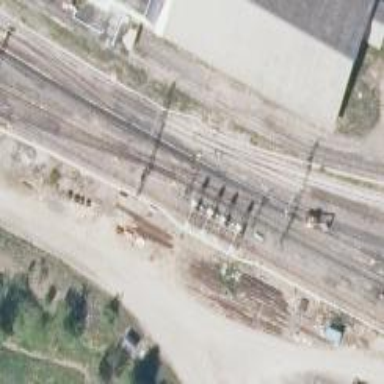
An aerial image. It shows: Railway track with continuous electrified contact lines.